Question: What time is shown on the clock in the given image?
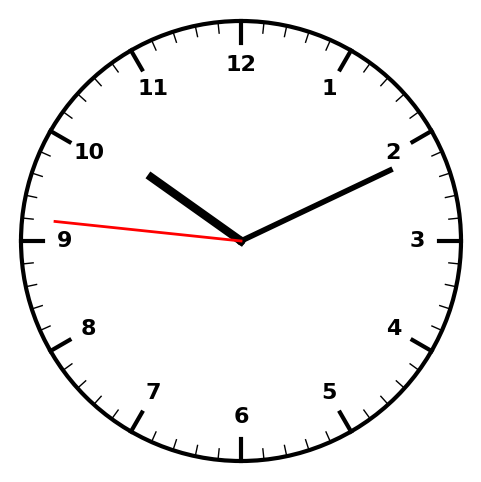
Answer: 10:10:46